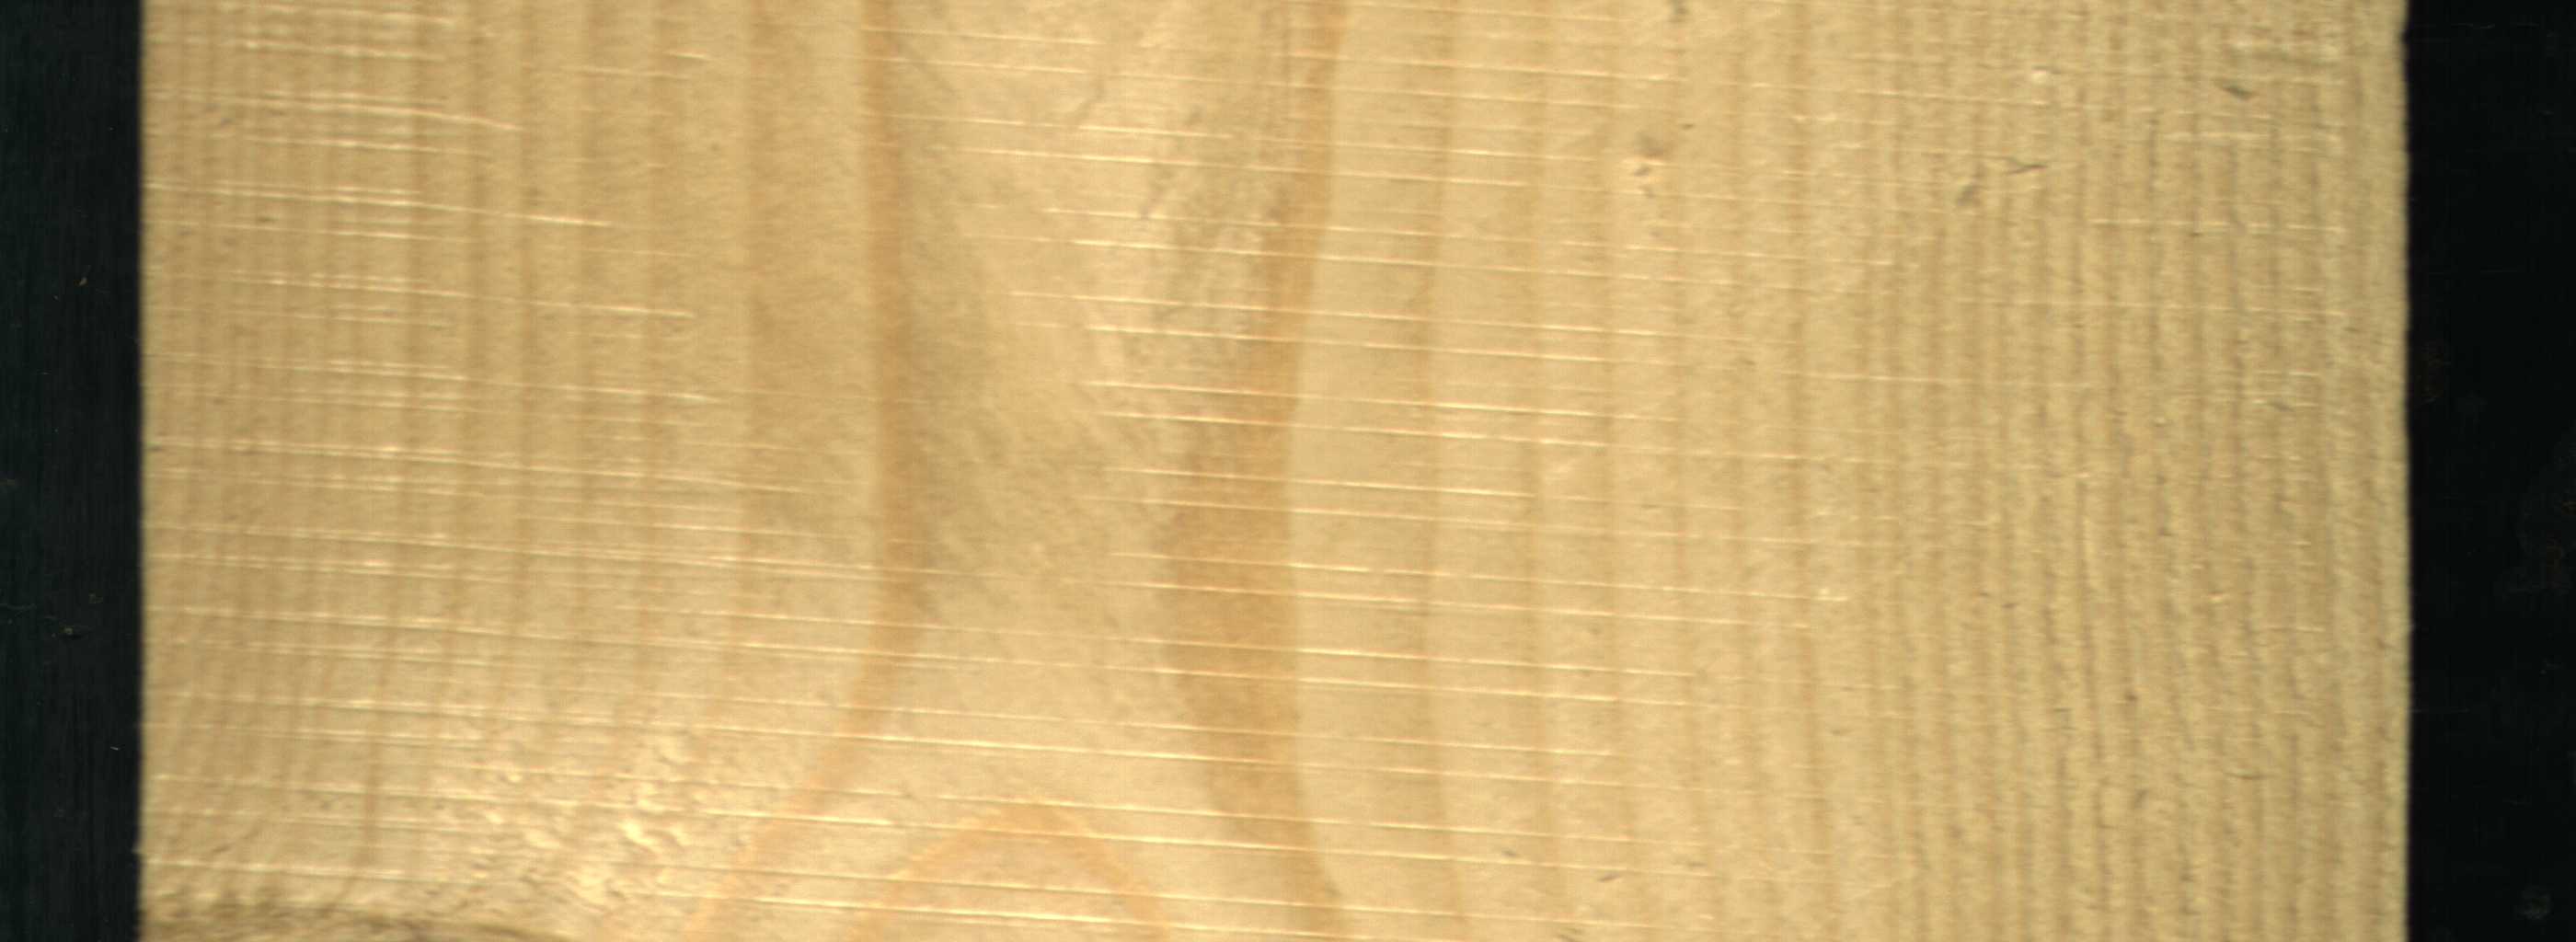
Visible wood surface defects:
Live_Knot